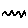
Label: zigzag